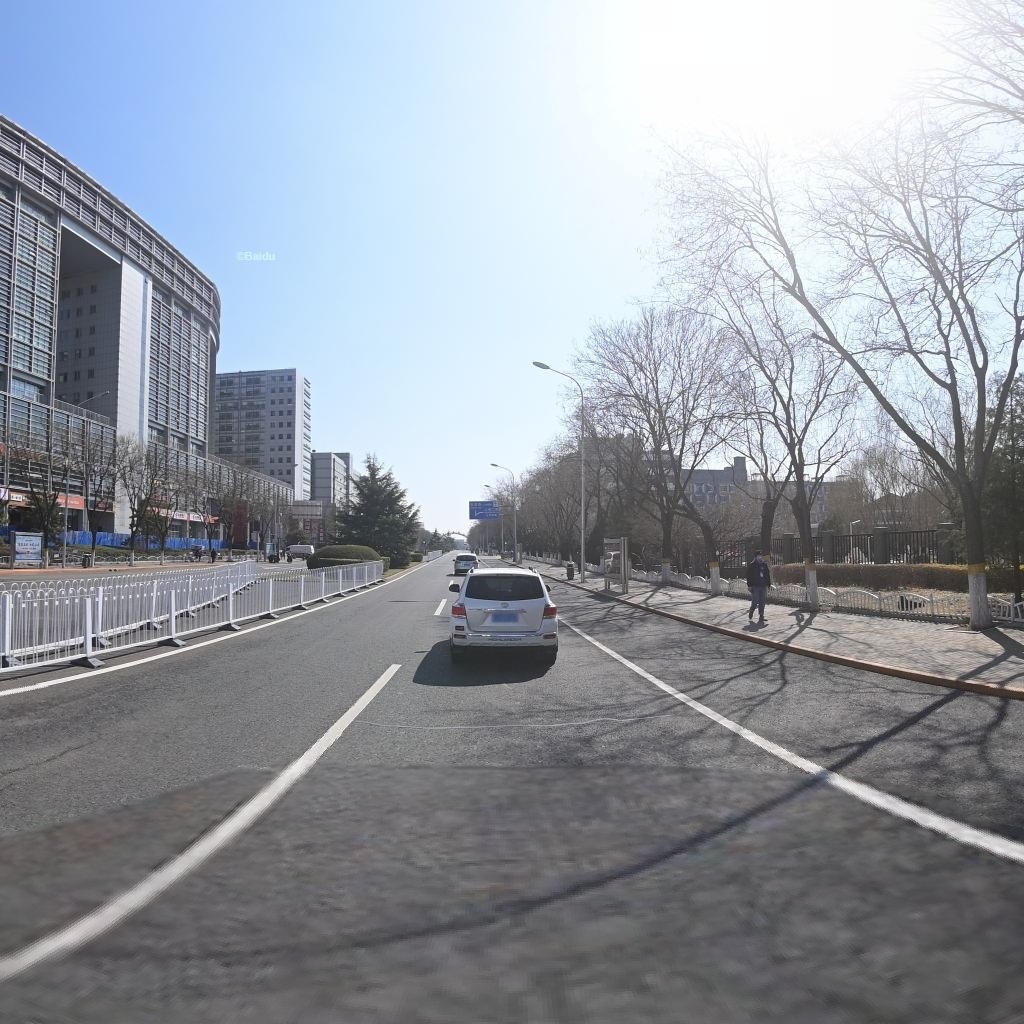
Region: Haidian
Road damage annotations: transverse patch, longitudinal crack